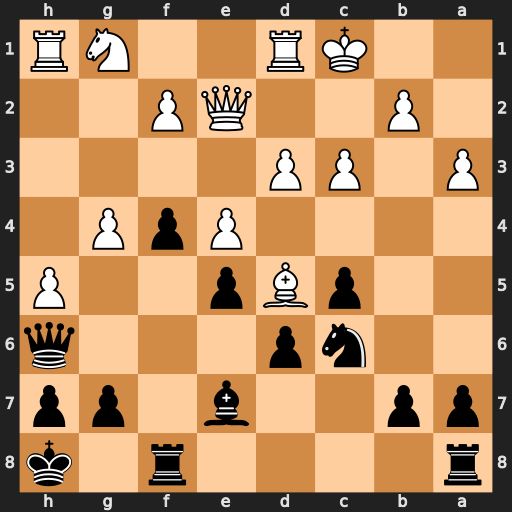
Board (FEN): r4r1k/pp2b1pp/2np3q/2pBp2P/4PpP1/P1PP4/1P2QP2/2KR2NR
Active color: b
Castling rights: -
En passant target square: -
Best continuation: f3+ Qd2 Bg5 Nh3 Bxd2+